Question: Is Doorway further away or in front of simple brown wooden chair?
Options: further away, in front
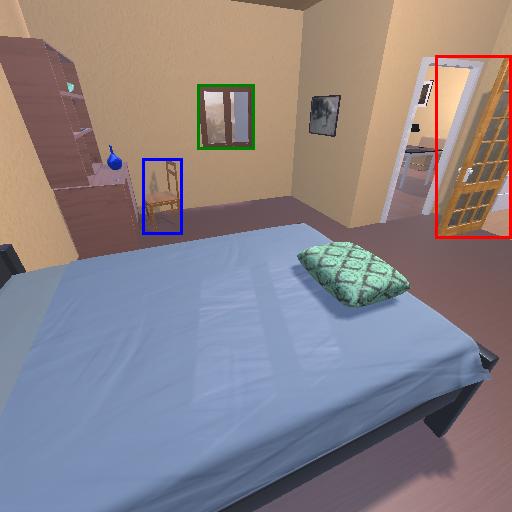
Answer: further away